Question: I have multiple videos and want to get an event from all of them. But I get only the event from one of them (tested in Chrome). Why?
HTML:
'''
<video id="video1" preload="auto" src="video1.ogg"></video>
<video id="video2" preload="auto" src="video2.ogg"></video>
'''
JS:
'''
$('video').on('canplay', function(){
console.log($(this).attr('id'));
});
'''
<URL>
Ok.. it is really strange. On the very first load I get sometimes both events. But after that on every reload I get just an event from one of them!? Here a screenshot of my console:

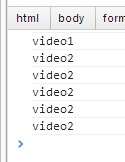
Answer: The problem is that the 'canplay' event has already fired by the time you register it. I believe this is because jsFiddle wraps your code inside of '$(window).load(...'. If you were to move the script into the html, like on <URL>, it should work.
Most of the time, if you know for sure that your script is going to run synchronously right after the video element is created with a 'src', you can assume that none of those events have been fired. But, just to be safe, and especially when you don't know how your code will be used, I recommend something like this:
'''
function handleCanplay(video) {
console.log($(video).attr('id'));
};
$('video').each(function () {
//first, check if we missed the 'canplay' event
if (this.readyState >= this.HAVE_FUTURE_DATA) {
//yup, we missed it, so run this immediately.
handleCanplay(this);
} else {
//no, we didn't miss it, so listen for it
$(this).on('canplay', function () {
handleCanplay(this);
});
}
});
'''
Working example <URL>.